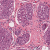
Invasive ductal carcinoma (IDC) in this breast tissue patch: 0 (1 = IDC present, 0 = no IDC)